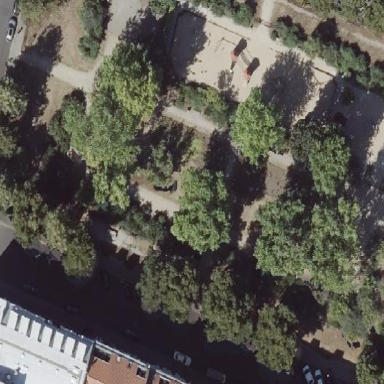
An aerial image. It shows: Lovely park for leisure and relaxation.